Brain MRI, t2w sequence, axial 2D slice.
Patient: age 25, sex F, weight 78 kg, height 1.78 m
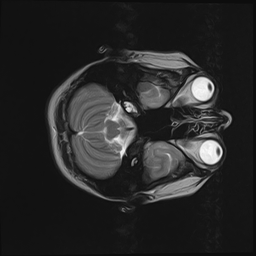